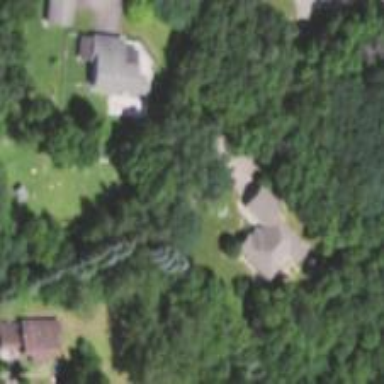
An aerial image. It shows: Driveway leading to service road.